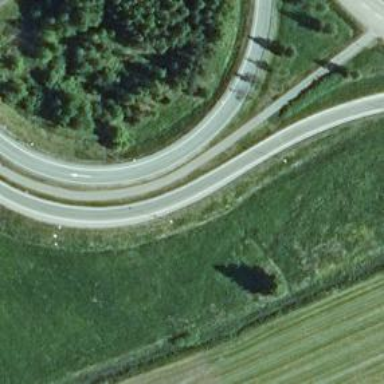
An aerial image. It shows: Tertiary trunk link highway.